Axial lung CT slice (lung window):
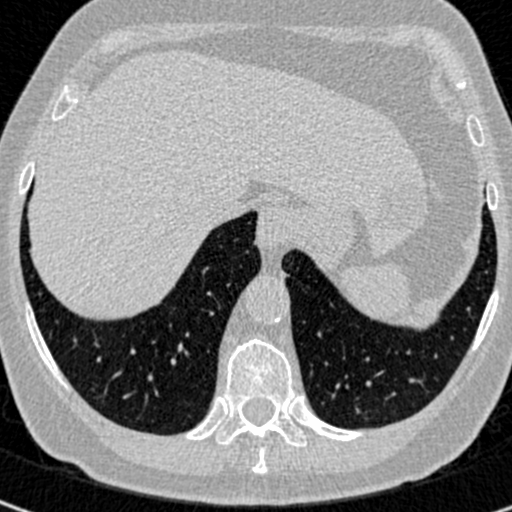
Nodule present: no